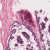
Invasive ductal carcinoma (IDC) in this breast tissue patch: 0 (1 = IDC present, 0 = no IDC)